Question: I am looking at some intercompany accounts receivables (AR) data. Let's assume, I have a couple companies that have transactions with each other. All but one of those companies use the same accounting system where I can retrieve the data from. For the odd one out company, I do not have access to AR data of intercompany transactions. As a proxy, I take the accounts payables (AP) data from the other companies. My aim is to prepare a report showing the total AR data for all companies (built from the AR data of the of companies on the central accounting system and of the AP data that those companies have booked against the one company)
I now have three tables in Powerpivot, "table AR" holding AR data (company code, AR account numbers and the amount) and "table AP" holding accounts payable data and a "look-up table" holding the company codes, the respective AR codes and a column telling me wether the company is on the central accounting system or not (this column simply holds the information "direct" or "indirect" - reflecting the way I gather the data)
Whenever the company code is linked to "direct" in the look-up table, my measure should sum up the amounts from the AR table filtered by column "company code". When the company code is "indirect", the measure should sum up the amounts from the AP table filtered by column "AP number".
The idea would be to build a DAX measure that sums up the AR amounts along these lines:
If company(in "look-up table") = "direct" then use the company code and sum all amounts in "table AR" when match in column "company code" of "table AR".
Else if company("look-up table") = "indirect" then use AP-account-number from "look-up table" and sum all amounts in "table AP" when match column "AR account no."
Maybe the picture below can clarify my idea a bit further.
I'd be very grateful for some ideas how I can build a DAX measure for the above.
Thanks a lot!

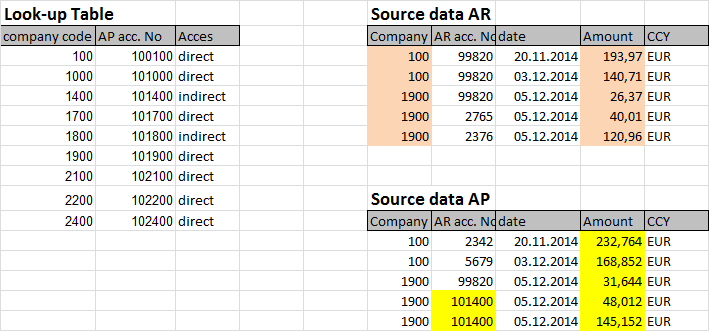
Answer: This is a great use of PowerPivot and although there was something about your dummy data that confused me a little, this should answer your question.
I'm assuming that your AR and AP tables have relationships to your lookup table on 'company code' and 'AR acc no' respectively. This means that both columns must be unique in the real world!
In theory you could write this as one mega measure but that isn't great practice - I'll break this down into 4 measures.
Firstly a measure for summing the amounts in each of the AR and AP tables:
'''
[AR Amount] = SUM(AR[amount])
[AP Amount] = SUM(AP[amount])
'''
This next measure does the 'IF' portion and also deals with situations where the company code has more than one value (i.e. totals which would cause an error). The key here is that you can't put a 'naked' column reference in a measure so you use 'VALUES' on the access column:
'''
[Raw Measure] =
IF (
HASONEVALUE ( lookup[company code] ),
IF (
VALUES ( lookup[Access] ) = "Direct",
[AR Amount],
[AP Amount]
),
BLANK ()
)
'''
The problem here is your totals - maybe you care and maybe you don't but the measure above would make them blank! The following measure iterates over the company codes and then sums up the values for the totals (would work for subtotals too if you have them):
'''
[Iterated Measure] = SUMX(VALUES(lookup[company code]), [Raw Measure])
'''